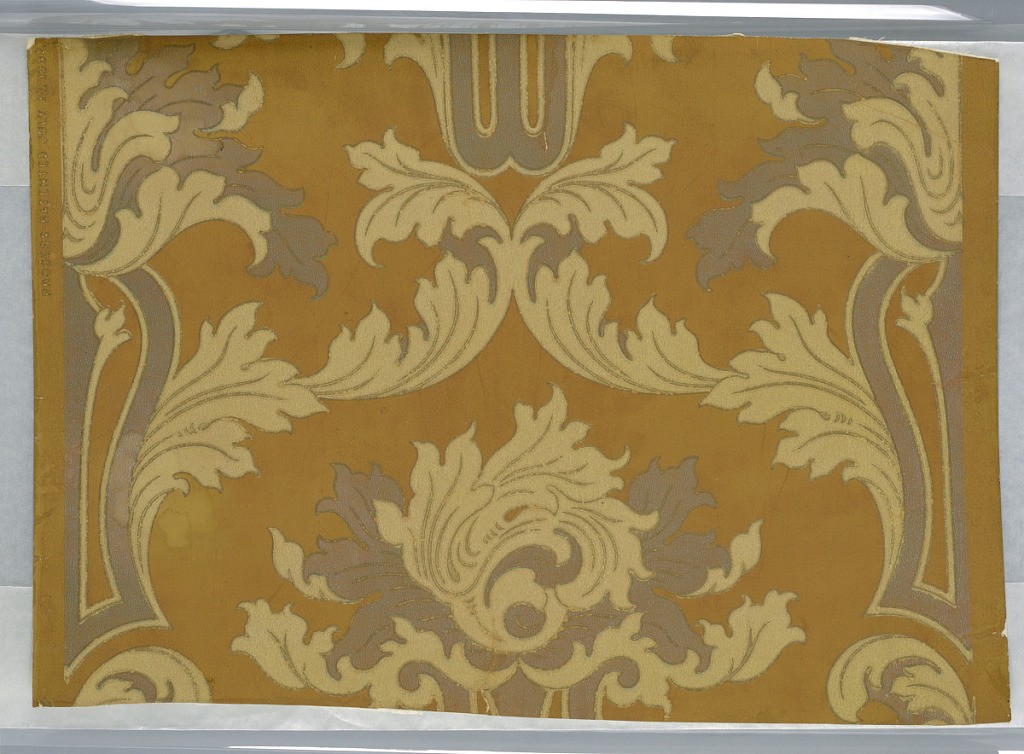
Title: Sidewall
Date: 1890–1900
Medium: Machine-printed, mica, liquid
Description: Tobacco brown ground with conventional leaf scrolls in silver and gilt. Mica finish. Marked: "Process patented July 19, 1892."